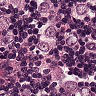
Metastatic tissue present: yes